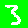
Digit: 3